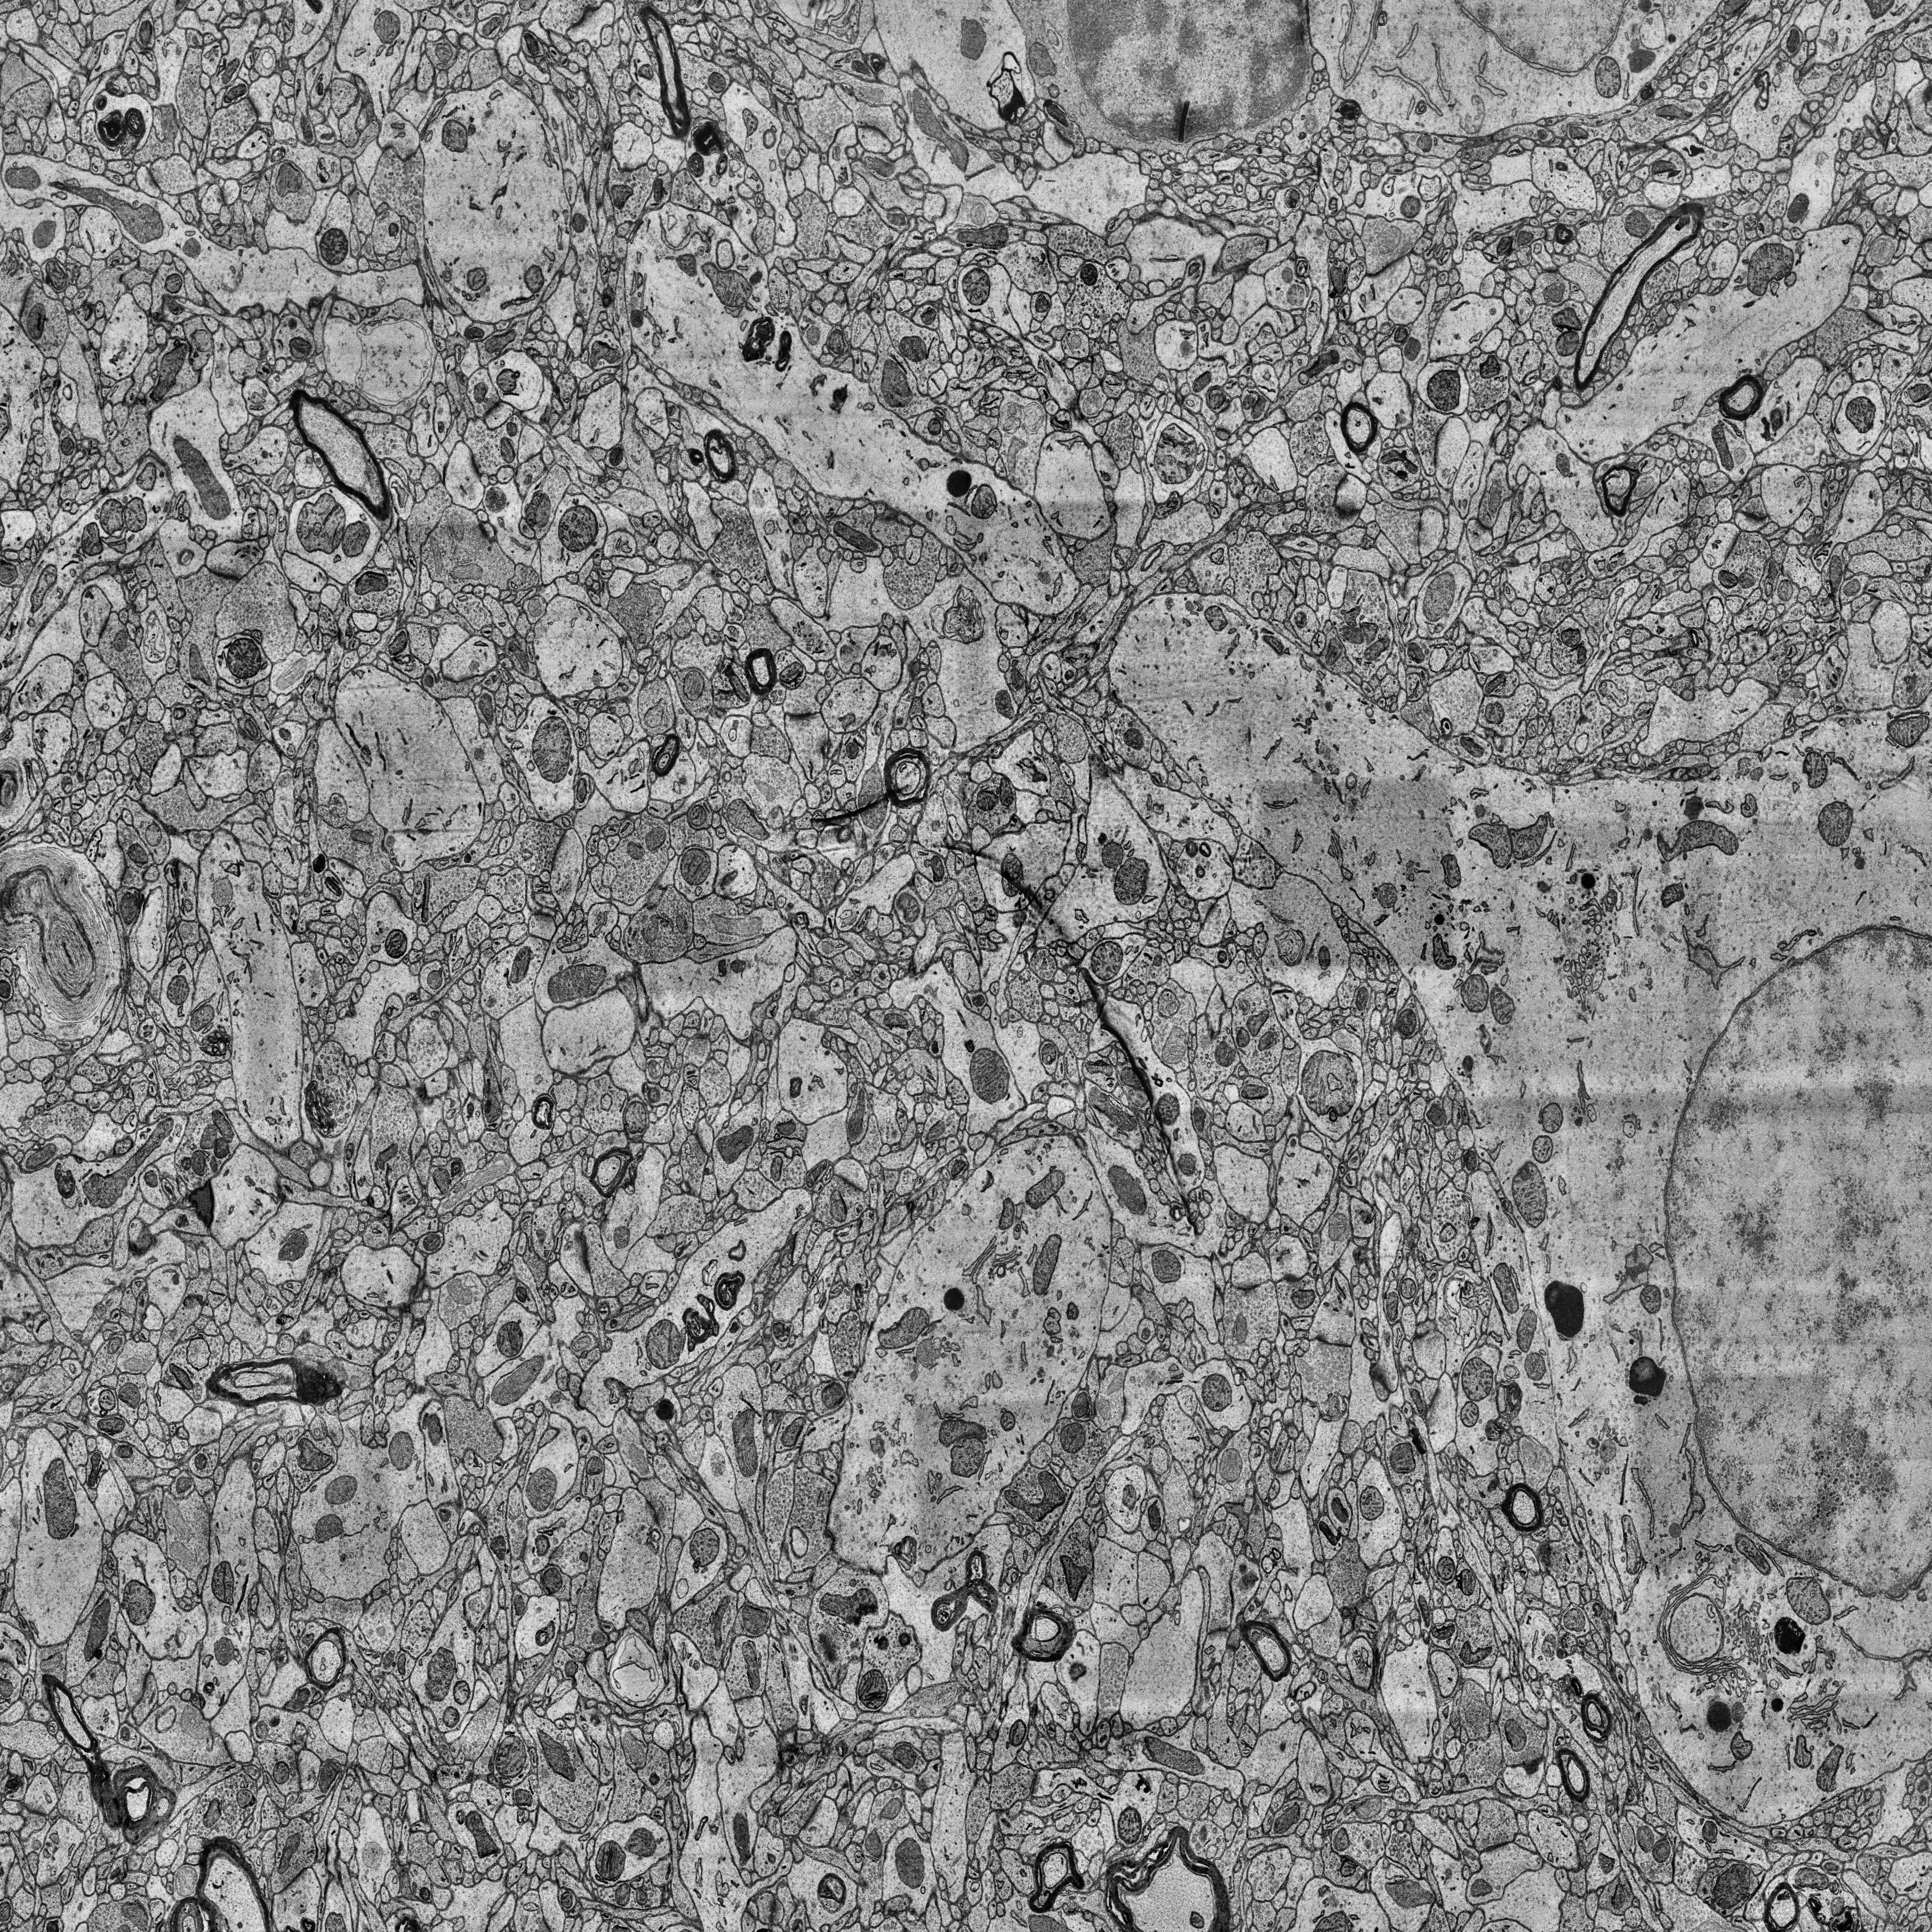
Electron microscopy slice of human cortex tissue
Slice depth (z): 263
Mitochondria instances in slice: 455